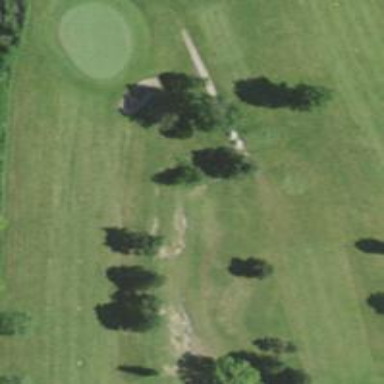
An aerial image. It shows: Path used for both walking and golf.